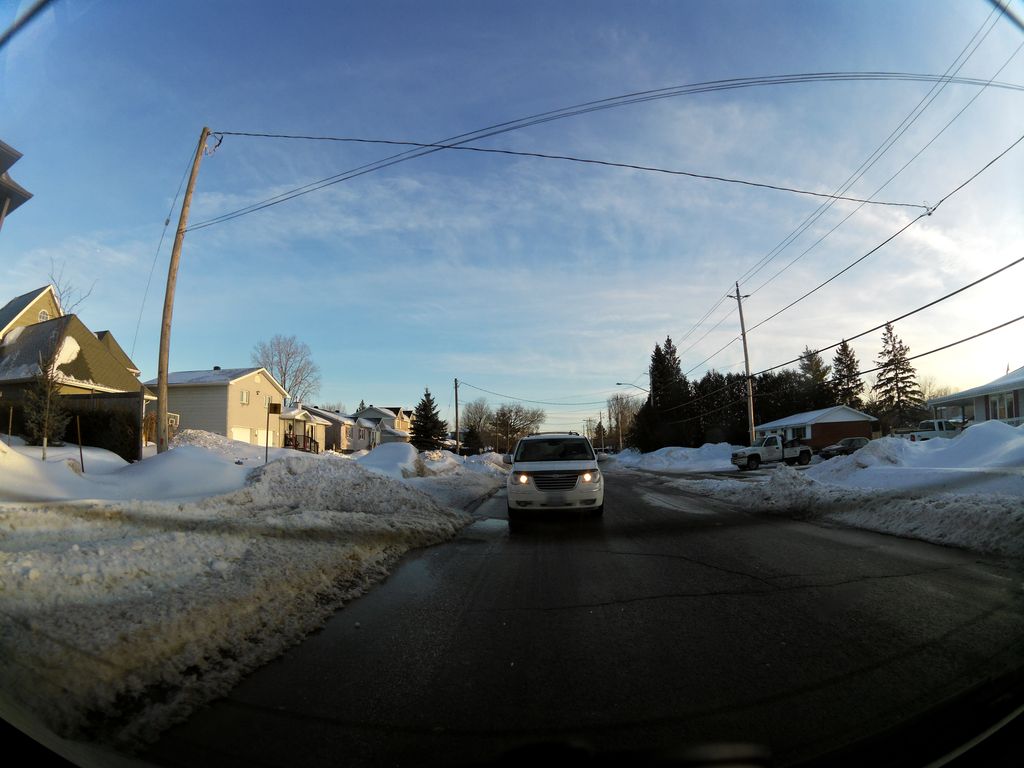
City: ottawa-gatineau